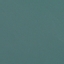
Land use / land cover class: SeaLake